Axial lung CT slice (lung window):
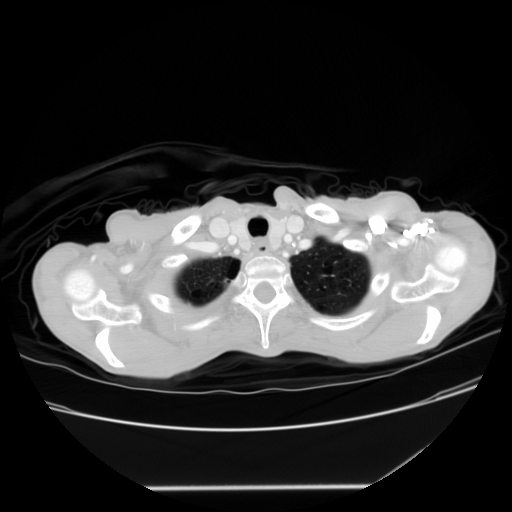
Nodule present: no